Question: I want to play an mp3 file based on a list view item click however based on my code went I run my app this window appears and so due to lack of an audio option I really don't know which one of these I need to select in order to associate my .mp3 files.
'''
mainList.setOnItemClickListener(new AdapterView.OnItemClickListener() {
@Override
public void onItemClick(AdapterView<?> adapterView, View view, int position, long id) {
//When clicked, go to specific activity
if (position == 0) {
if(mp.isPlaying())
{
mp.stop();
mp.reset();
}
try {
AssetFileDescriptor afd = getAssets().openFd("chimes.mp3");
mp.setDataSource(afd.getFileDescriptor(),afd.getStartOffset(),afd.getLength());
mp.prepare();
mp.start();
} catch (Exception e) {
e.printStackTrace();
}
}
}
});
'''

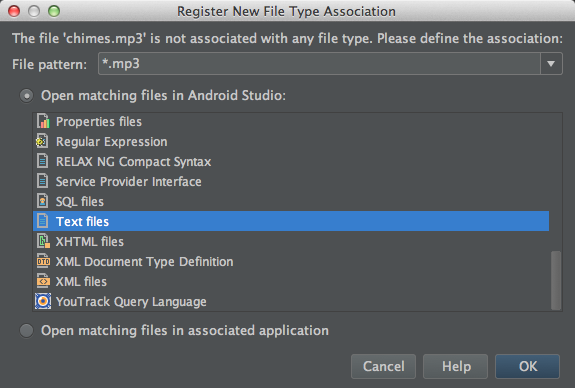
Answer: You don't have to associate anything this is only used to OPEN the file on the host machine, has nothing to do with the device.